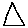
Label: triangle